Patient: sex M, age 34
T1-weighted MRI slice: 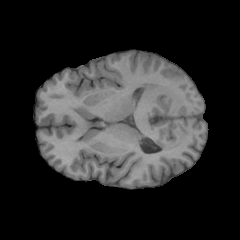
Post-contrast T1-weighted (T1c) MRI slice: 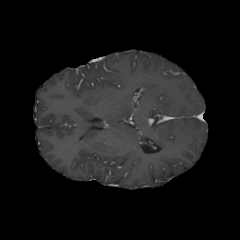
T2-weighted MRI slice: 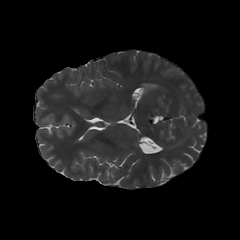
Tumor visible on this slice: yes
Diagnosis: Astrocytoma, IDH-mutant
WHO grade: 3